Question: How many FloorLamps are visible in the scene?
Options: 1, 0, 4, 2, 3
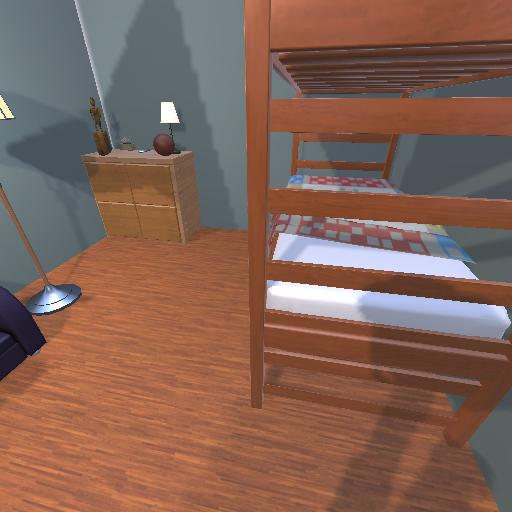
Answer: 1